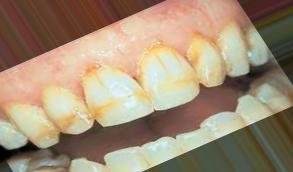
Condition: Tooth Discoloration